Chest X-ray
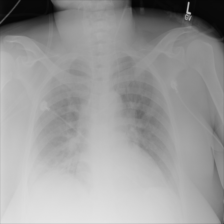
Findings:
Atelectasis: negative
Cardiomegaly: negative
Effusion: negative
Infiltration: negative
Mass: negative
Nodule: negative
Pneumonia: negative
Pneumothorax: negative
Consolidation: negative
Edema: negative
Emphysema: negative
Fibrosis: negative
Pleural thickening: negative
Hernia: negative